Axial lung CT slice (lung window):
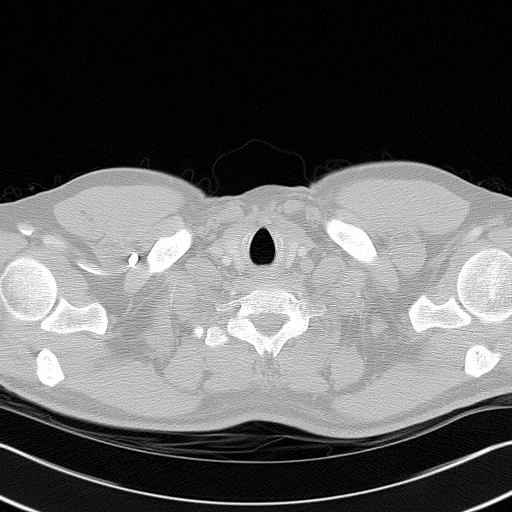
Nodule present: no